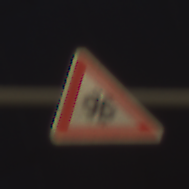
Verkehrszeichen: SchneeOderEisglaette
Umgebung: Outdoor, Urban
Tageszeit: MorningAfternoon
Wetter: PartlyCloudy
Licht: Natural
Jahreszeit: NotSpecified
Kontrast: LowContrast